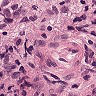
Metastatic tissue present: yes